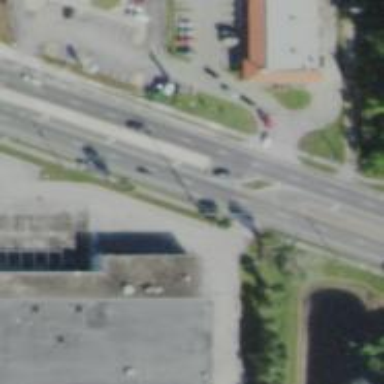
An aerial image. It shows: Secondary link road with asphalt surface.